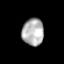
Tissue: prostate
Cell type: T cells
Senescence score: 0.3516
Nuclear area (px): 571
Mean DAPI intensity: 179.072